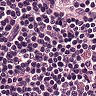
Metastatic tissue present: no